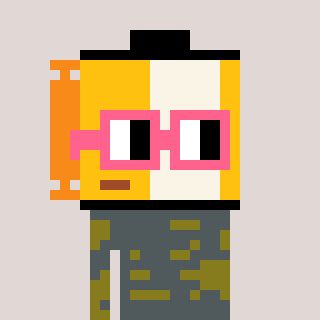
a pixel art character with square pink glasses, a film roll-shaped head and a gunk-colored body on a warm background